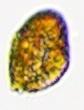
Label: Akashiwo